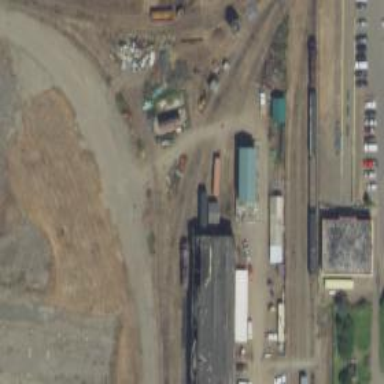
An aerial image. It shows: Disused railway siding.